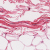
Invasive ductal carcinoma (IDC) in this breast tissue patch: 0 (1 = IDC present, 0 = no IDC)